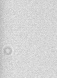
Label: camera_spot